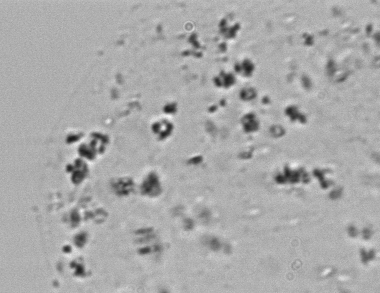
Label: Phaeocystis